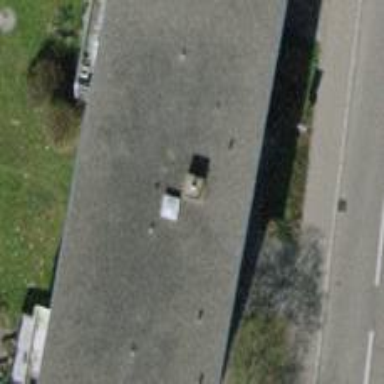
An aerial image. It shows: Flat roofed building.